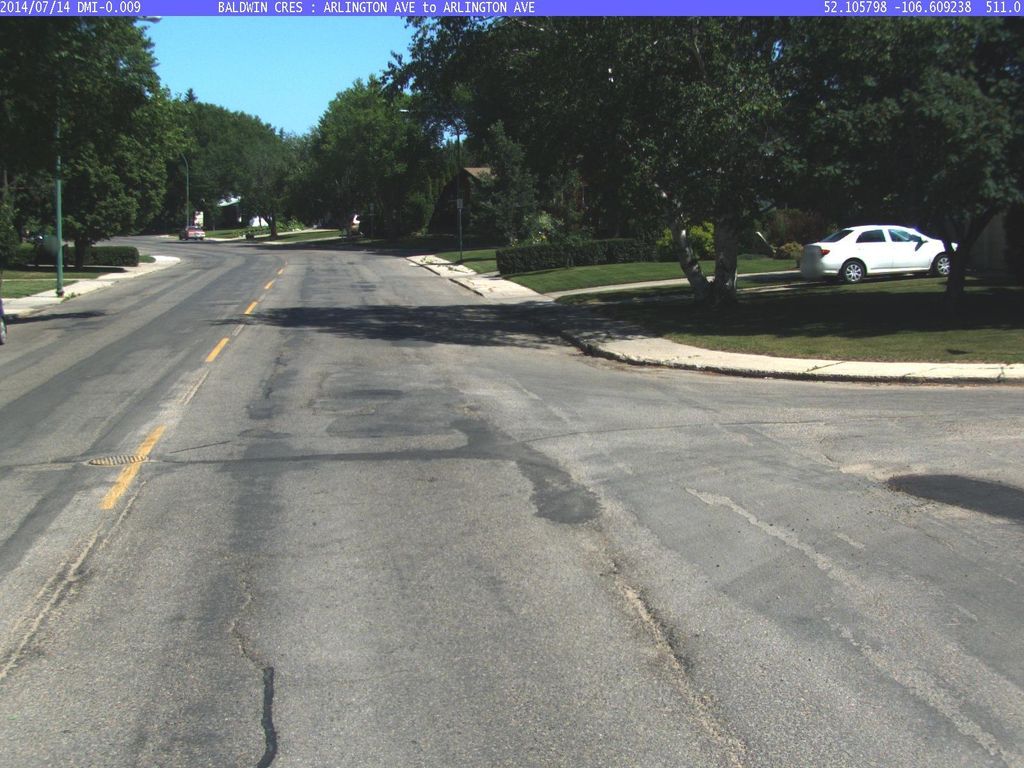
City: saskatoon